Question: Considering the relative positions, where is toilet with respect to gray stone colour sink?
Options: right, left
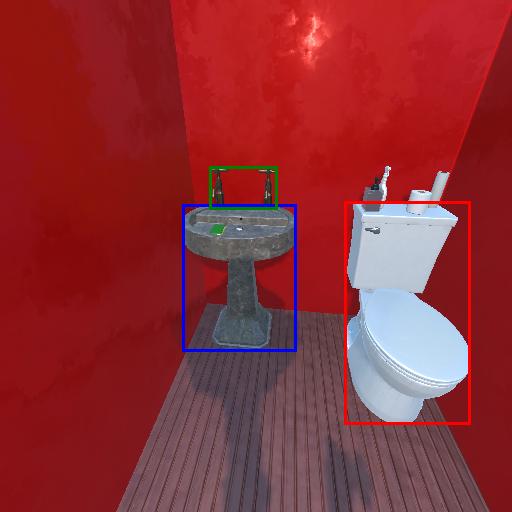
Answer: right